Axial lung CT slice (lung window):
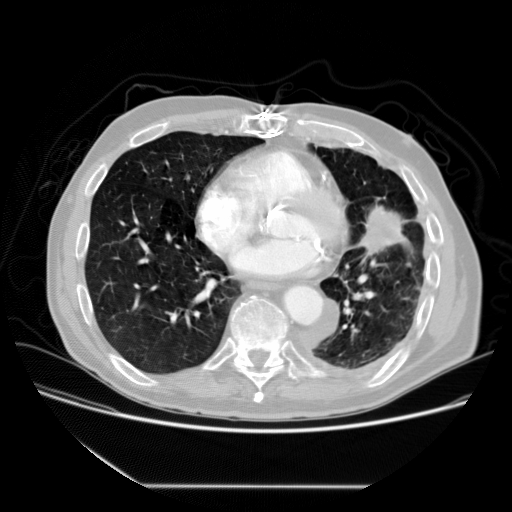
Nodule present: no